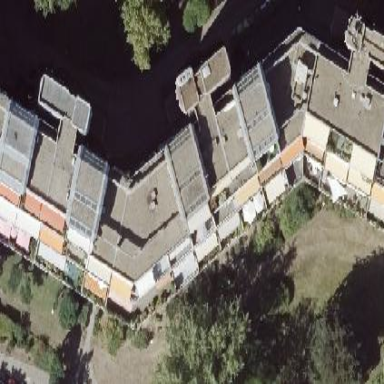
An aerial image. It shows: Residential apartment building with flat roof.